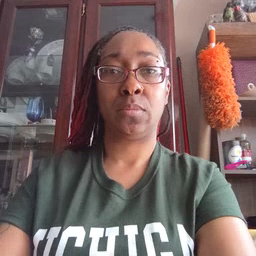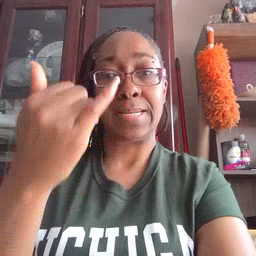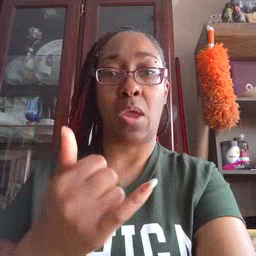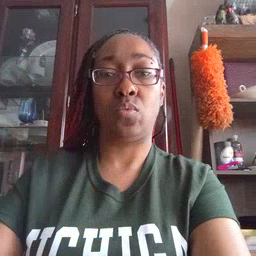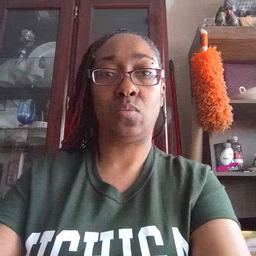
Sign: now